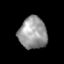
Tissue: prostate
Cell type: Myeloid cells
Senescence score: 0.3365
Nuclear area (px): 875
Mean DAPI intensity: 152.957